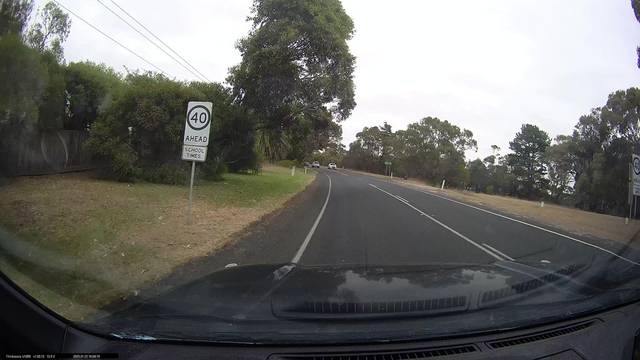
Region: Australia
Coordinates: -38.338, 144.298